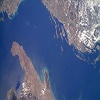
Label: water